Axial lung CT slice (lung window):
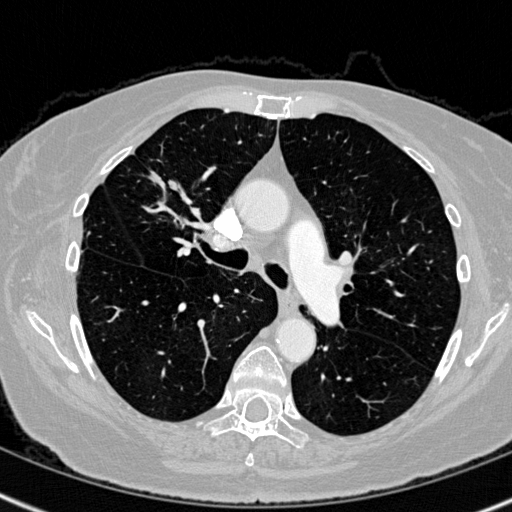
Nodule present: no